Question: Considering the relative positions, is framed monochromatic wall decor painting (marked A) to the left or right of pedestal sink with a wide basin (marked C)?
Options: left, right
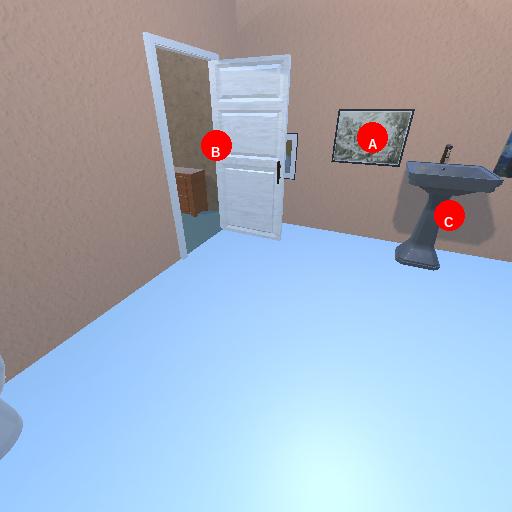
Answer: left